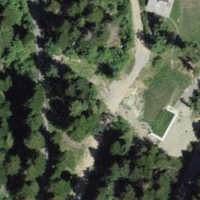
EUNIS habitat code: 43
Species observed at this site:
Anthocharis cardamines
Erynnis tages
Sorbus aucuparia
Argynnis paphia
Boloria titania